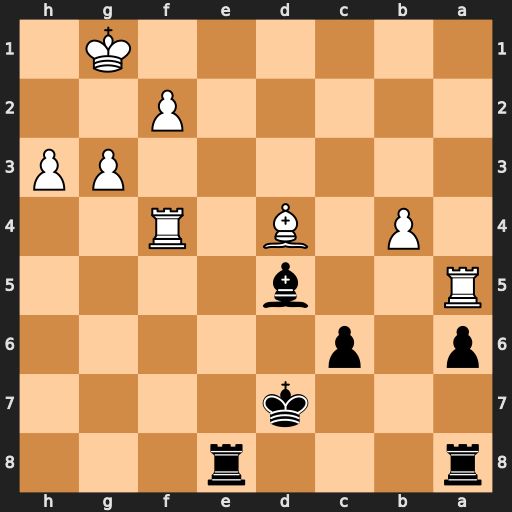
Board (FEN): r3r3/3k4/p1p5/R2b4/1P1B1R2/6PP/5P2/6K1
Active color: b
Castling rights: -
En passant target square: -
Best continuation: Re1+ Kh2 Rh1#